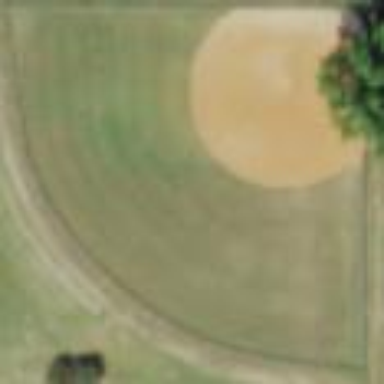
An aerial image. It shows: Baseball pitch for leisure land activities.